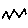
Label: zigzag